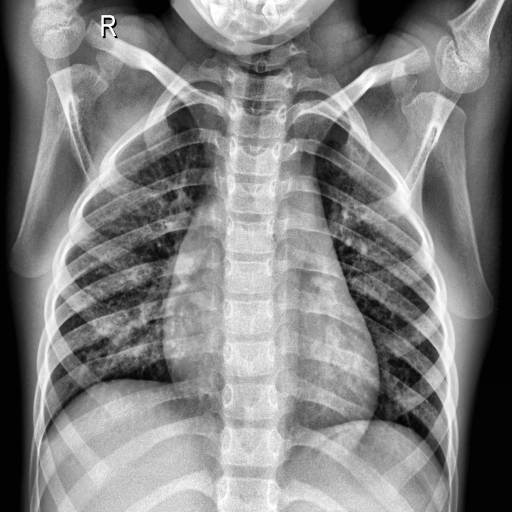
Finding: NORMAL